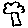
Label: tree